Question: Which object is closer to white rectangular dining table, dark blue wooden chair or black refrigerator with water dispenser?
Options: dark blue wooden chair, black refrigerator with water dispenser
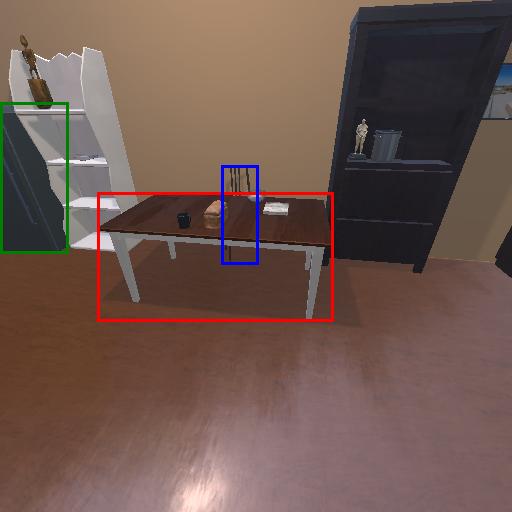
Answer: dark blue wooden chair